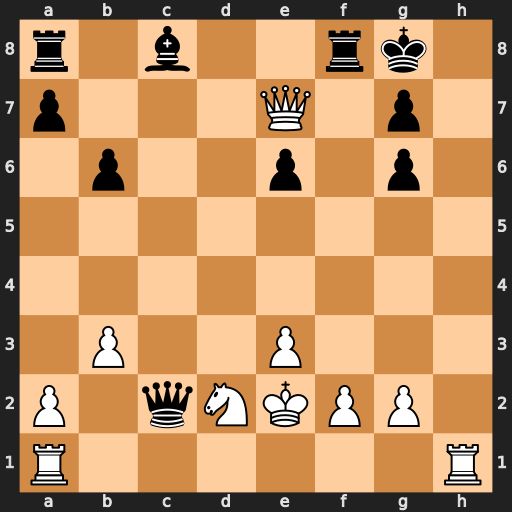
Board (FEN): r1b2rk1/p3Q1p1/1p2p1p1/8/8/1P2P3/P1qNKPP1/R6R
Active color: w
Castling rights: -
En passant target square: -
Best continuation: Rh8+ Kxh8 Qxf8+ Kh7 Rh1#